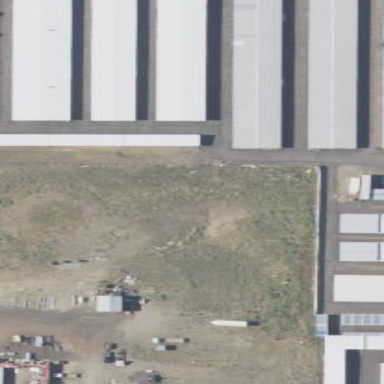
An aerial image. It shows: Commercial area with self-storage facility.